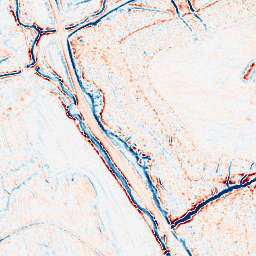
Category: edge_preserving
Decomposition family: bilateral
Decomposition parameters: d: 9
sigma_color: 25
sigma_space: 150
Upsampling method: cubic_catmull_rom
Upsampling parameters: scale: 8
Upsampling scale: 8